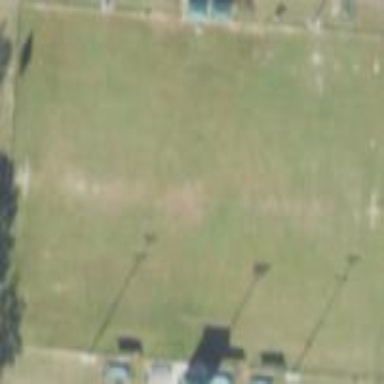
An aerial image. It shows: Grass pitch designated for American football.